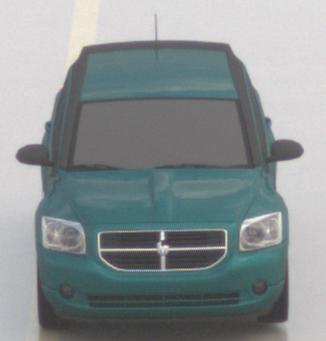
Make: Dodge
Model: Caliber 1.8
Detailed model: Caliber
Model produced from: 2006/06
Model produced until: 2009/03
Doors: 5
Color: blue
Road condition: wet road
Daytime: midday
Contrast: low contrast